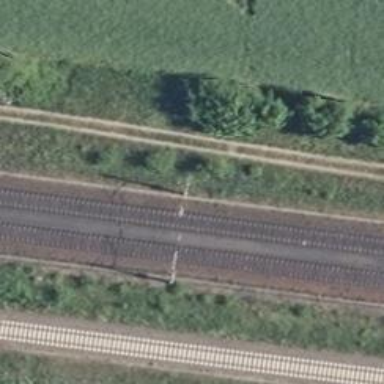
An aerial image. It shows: Milestone along the railway with catenary mast.